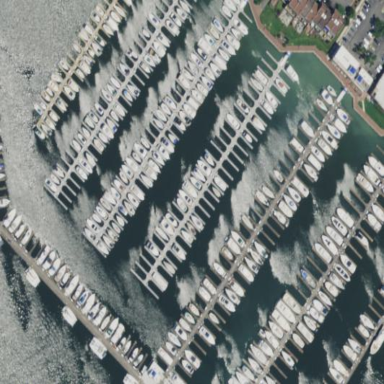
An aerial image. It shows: Marina area for leisure land.